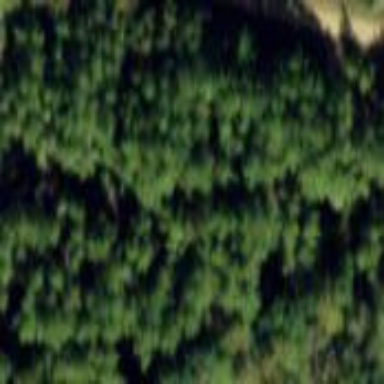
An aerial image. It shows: Forest area dominated by needle-leaved trees.